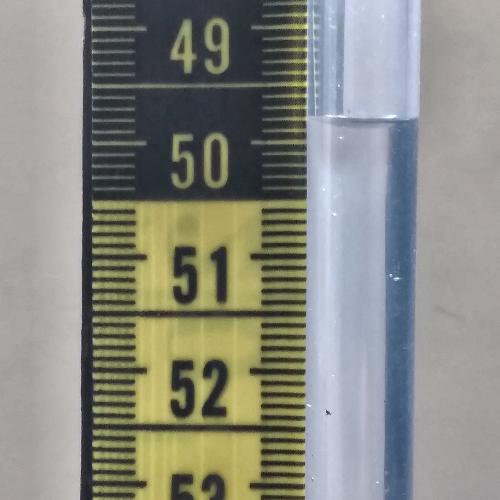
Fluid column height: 49.8 cm